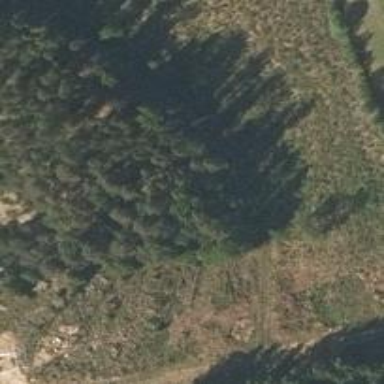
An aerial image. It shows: Cliff in nature.